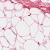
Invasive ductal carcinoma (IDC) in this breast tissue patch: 0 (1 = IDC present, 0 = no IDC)